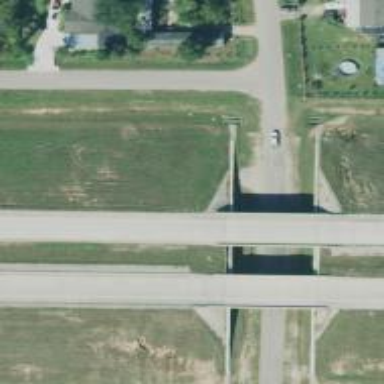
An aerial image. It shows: Motorway bridge.